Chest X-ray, AP view. Patient: 50 years old, sex M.
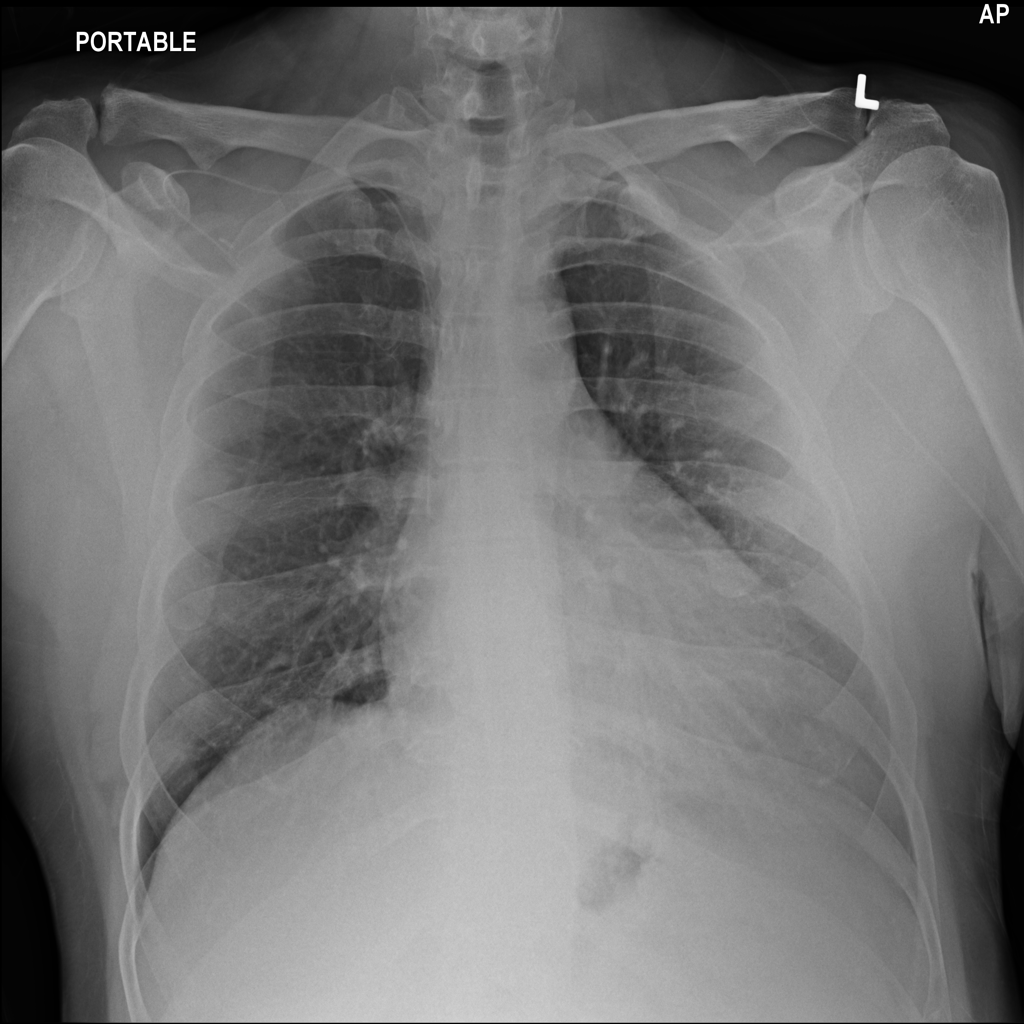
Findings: No Finding